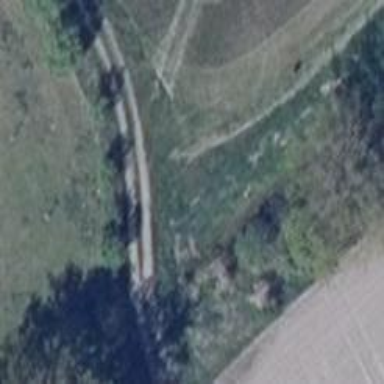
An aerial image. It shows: Path covered with grass.